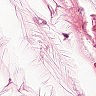
Metastatic tissue present: no